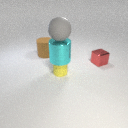
small red metal cube behind small yellow rubber cylinder